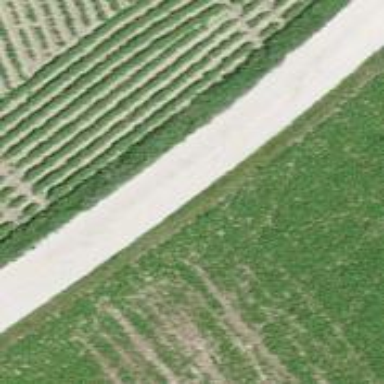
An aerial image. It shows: Unpaved track with grade2 track type.